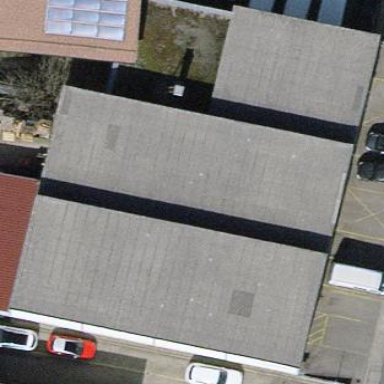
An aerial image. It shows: Industrial building.